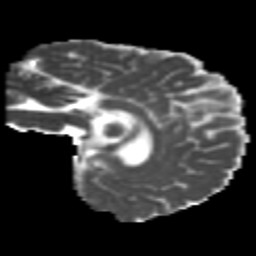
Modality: MD
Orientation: sagittal
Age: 22
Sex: female
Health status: healthy
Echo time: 0.074 s